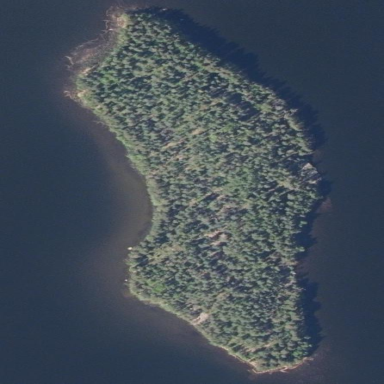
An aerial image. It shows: Islet.